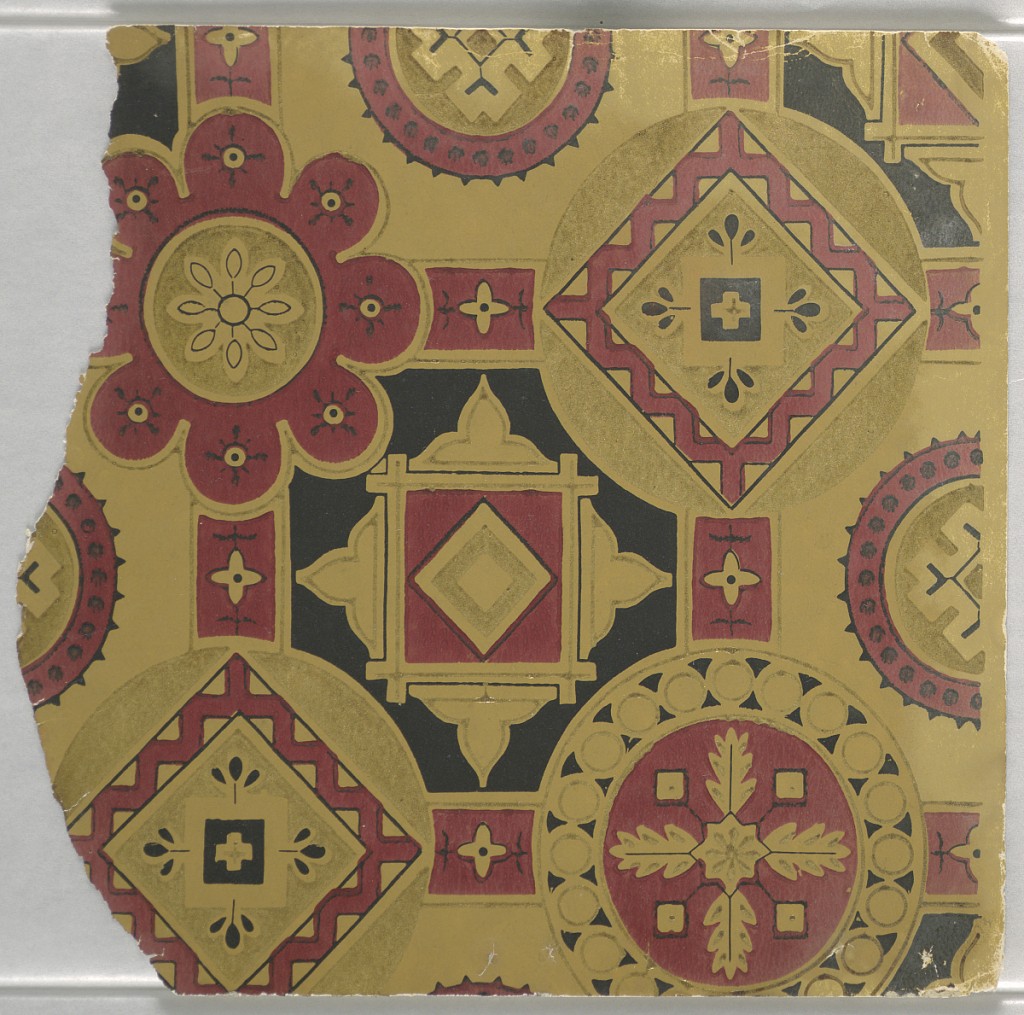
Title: Sidewall sample
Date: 1880–90
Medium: Machine-printed on paper
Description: Fragmentary wallpapers from sample book, including aesthetic-style and Anglo-Japanesque designs.

72 pages of samples.